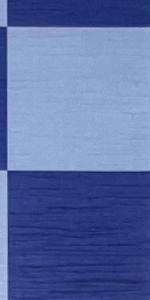
Label: Empty